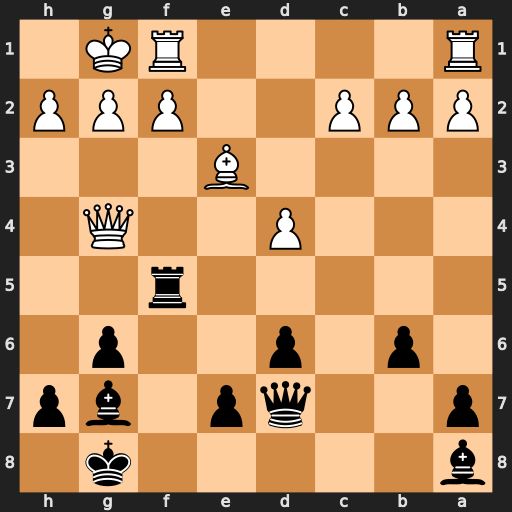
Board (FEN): b5k1/p2qp1bp/1p1p2p1/5r2/3P2Q1/4B3/PPP2PPP/R4RK1
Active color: b
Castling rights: -
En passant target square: -
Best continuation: Rxf2 Rxf2 Qxg4